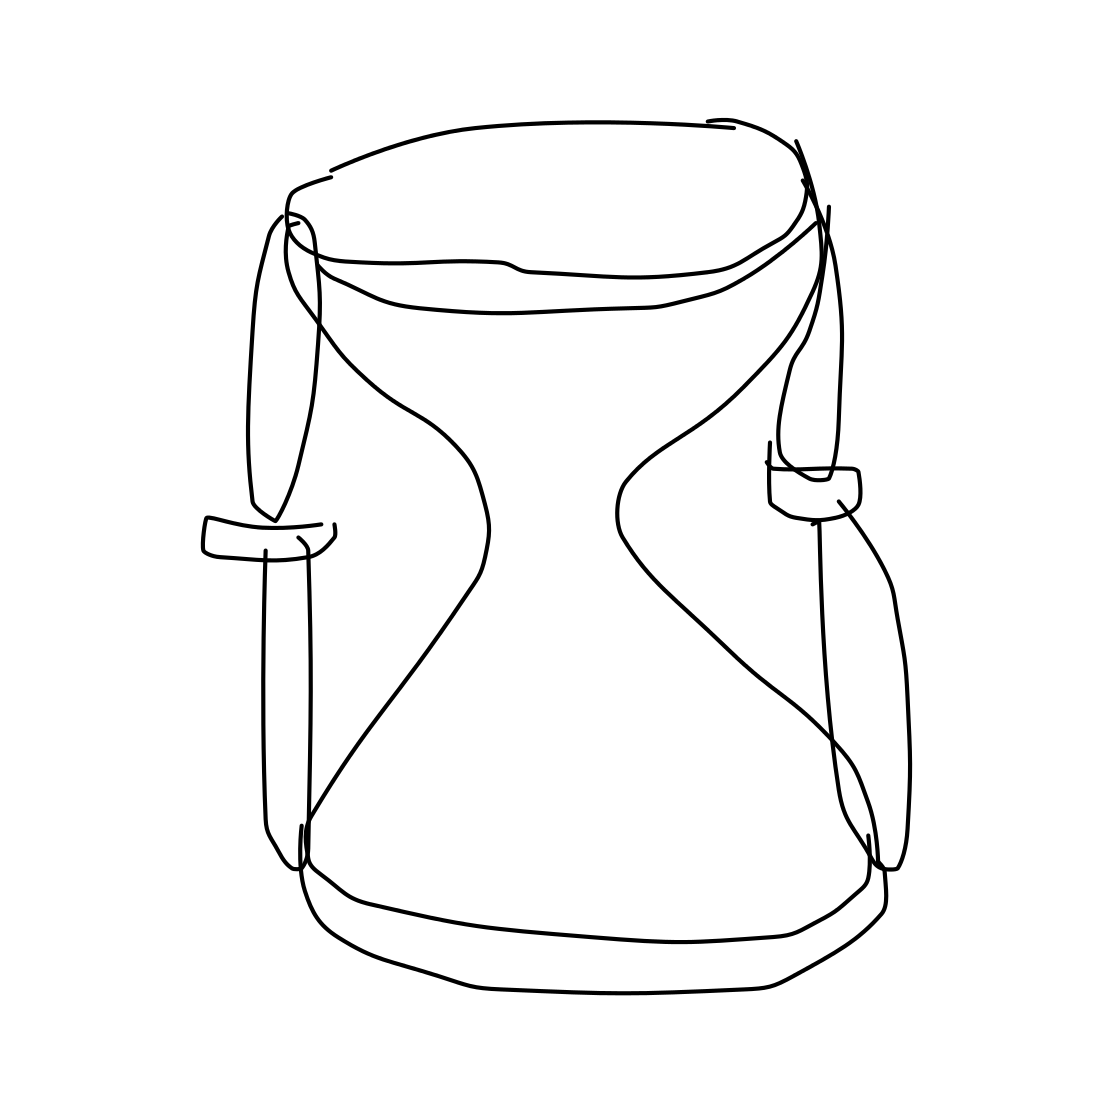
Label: hourglass